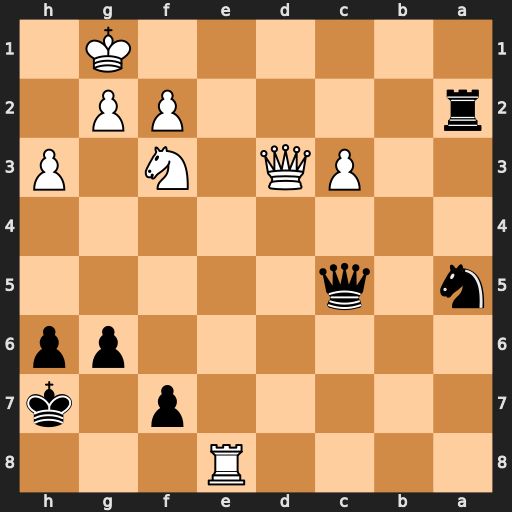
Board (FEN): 4R3/5p1k/6pp/n1q5/8/2PQ1N1P/r4PP1/6K1
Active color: b
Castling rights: -
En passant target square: -
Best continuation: Qxf2+ Kh2 Qxg2#